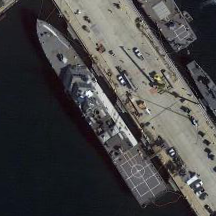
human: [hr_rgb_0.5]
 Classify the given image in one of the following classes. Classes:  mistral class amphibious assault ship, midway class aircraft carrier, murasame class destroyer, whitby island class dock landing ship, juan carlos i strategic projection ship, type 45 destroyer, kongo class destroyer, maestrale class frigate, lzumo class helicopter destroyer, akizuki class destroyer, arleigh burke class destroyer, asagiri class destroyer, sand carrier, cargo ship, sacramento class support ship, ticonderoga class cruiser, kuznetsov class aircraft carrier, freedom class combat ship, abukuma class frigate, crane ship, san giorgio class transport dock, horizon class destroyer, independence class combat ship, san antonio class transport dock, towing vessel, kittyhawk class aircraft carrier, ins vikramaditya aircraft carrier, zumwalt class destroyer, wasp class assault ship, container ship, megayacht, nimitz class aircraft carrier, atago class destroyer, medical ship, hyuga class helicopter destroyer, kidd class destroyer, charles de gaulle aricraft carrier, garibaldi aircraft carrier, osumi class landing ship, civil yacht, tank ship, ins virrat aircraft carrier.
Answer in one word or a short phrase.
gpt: Freedom class combat ship